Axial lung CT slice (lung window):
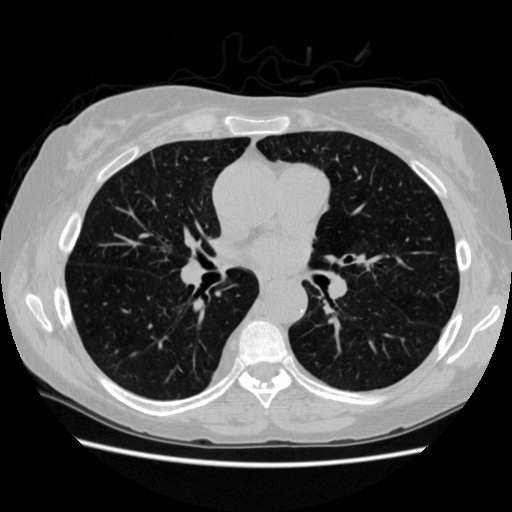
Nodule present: no